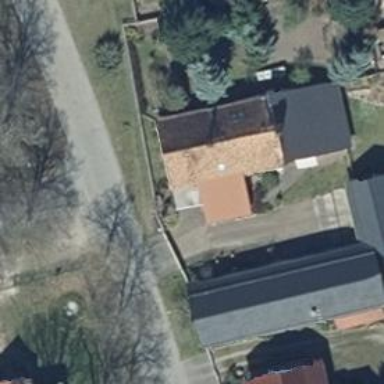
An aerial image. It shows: Grey house with flat roof.